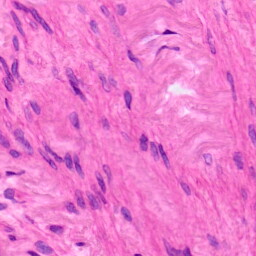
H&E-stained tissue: Lung